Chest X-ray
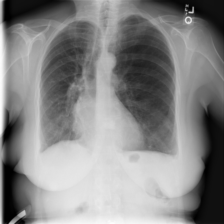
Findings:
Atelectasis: negative
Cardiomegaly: negative
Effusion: negative
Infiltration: negative
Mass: negative
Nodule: negative
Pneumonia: negative
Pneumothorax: negative
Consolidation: negative
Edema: negative
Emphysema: negative
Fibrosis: negative
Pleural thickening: negative
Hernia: negative